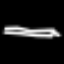
Label: pencil